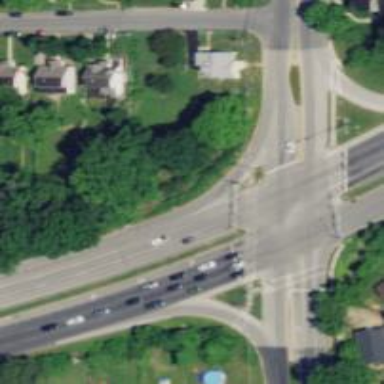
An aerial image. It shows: Crossing on the road.